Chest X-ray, PA view. Patient: 34 years old, sex F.
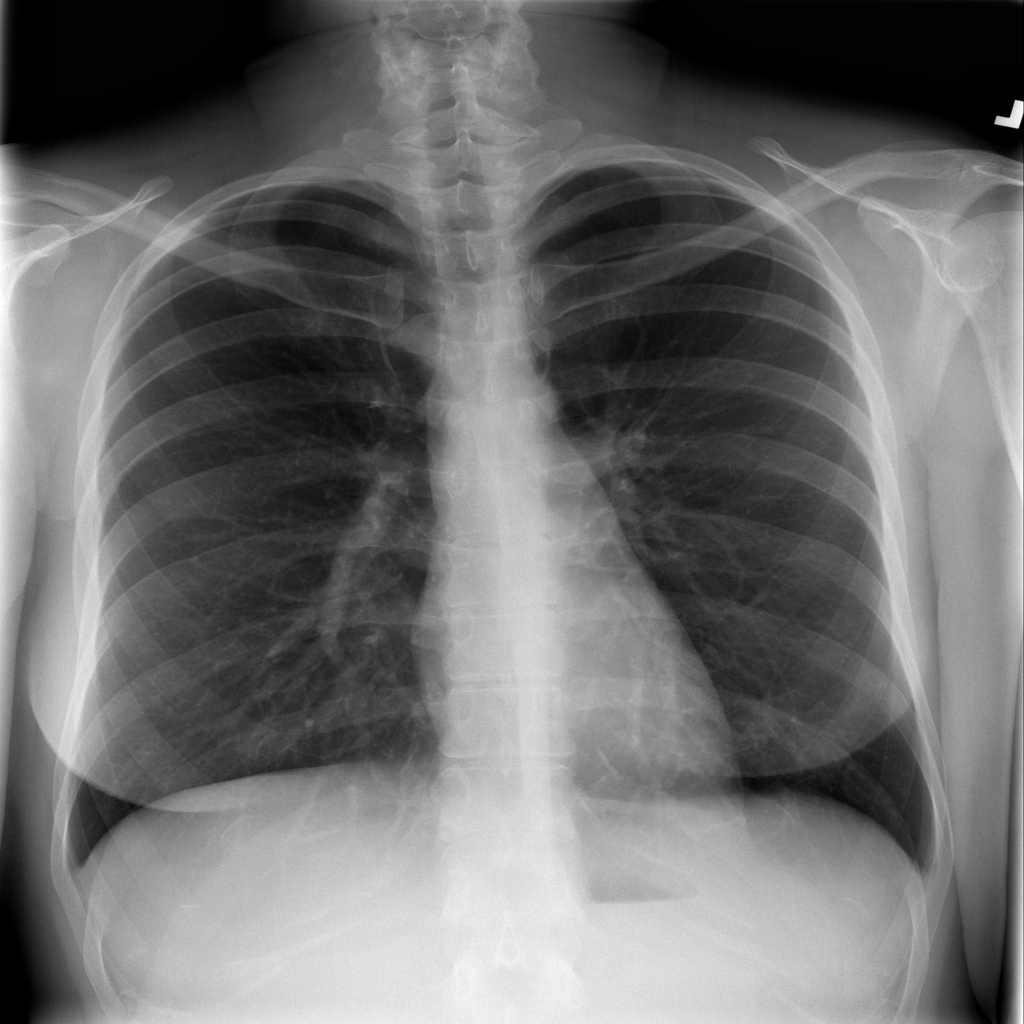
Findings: No Finding